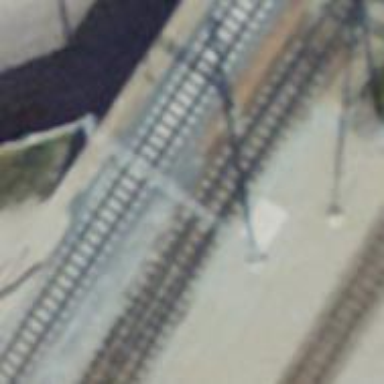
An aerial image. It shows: Narrow-gauge railway with single track. The railway is electrified with contact line.